Brain MRI, t2w sequence, axial 2D slice.
Patient: age 32, sex F, weight 95 kg, height 1.95 m
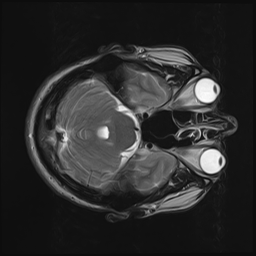